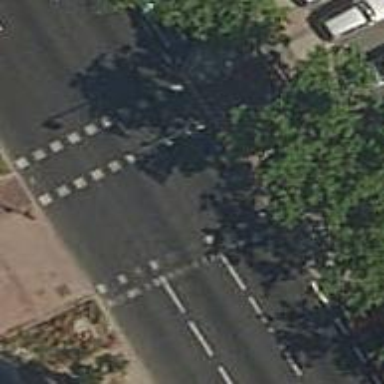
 there are traffic signals and zebra crossing."